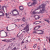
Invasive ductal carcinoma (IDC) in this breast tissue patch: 1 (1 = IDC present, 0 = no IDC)